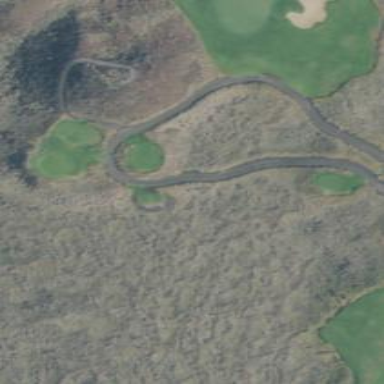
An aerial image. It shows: Path for both roads and golfers.